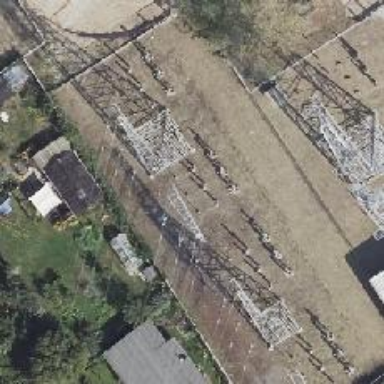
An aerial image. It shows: Three cables of power line.